Field crop: maize
Growth stage: 1
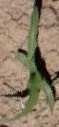
Species: maize